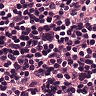
Metastatic tissue present: yes